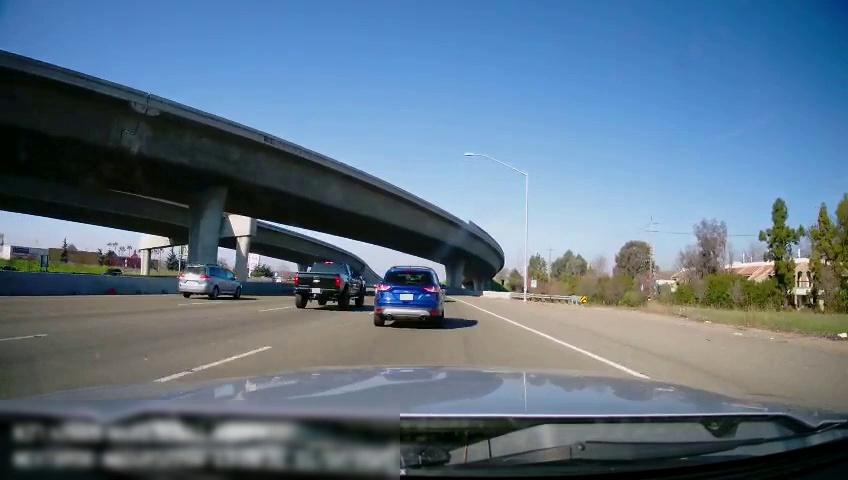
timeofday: Day
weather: Sunny
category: Drivable Space
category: Vehicles | SUV
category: Vehicles | Truck
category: Vehicles | Van
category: Vehicles | SUV
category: Lanes | Current Lane
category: Lanes | Current Lane
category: Lanes | Alternate Lane
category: Lanes | Alternate Lane